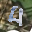
Label: 4